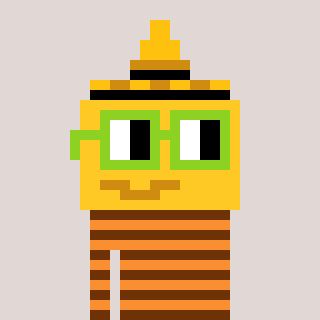
a pixel art character with square light green glasses, a mustard-shaped head and a orange-colored body on a warm background